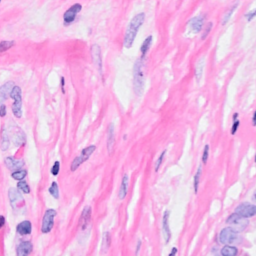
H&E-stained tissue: Breast